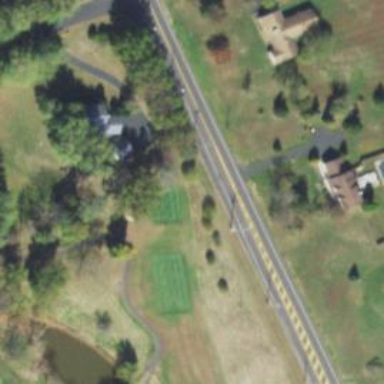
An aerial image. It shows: Grass area designated as golf tee.